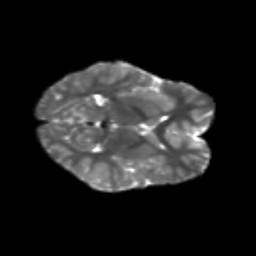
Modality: T2w
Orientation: axial
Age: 10
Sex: male
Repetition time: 9.512 s
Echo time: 0.089 s